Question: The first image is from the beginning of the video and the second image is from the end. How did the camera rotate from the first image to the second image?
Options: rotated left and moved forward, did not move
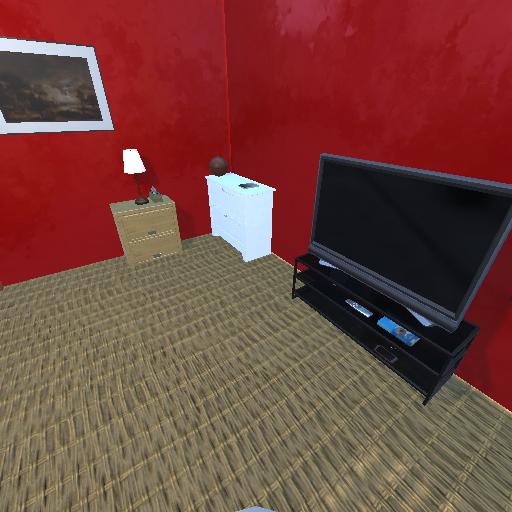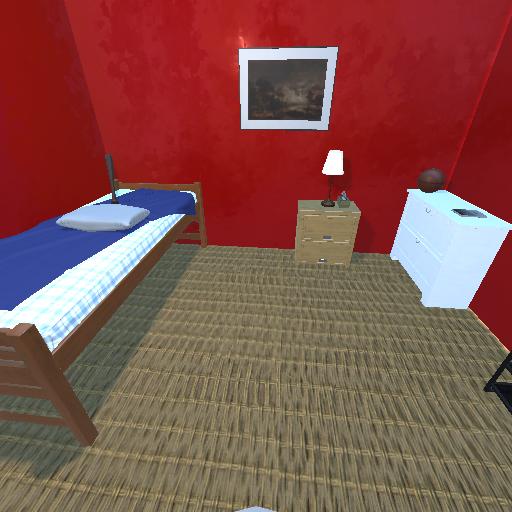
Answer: rotated left and moved forward